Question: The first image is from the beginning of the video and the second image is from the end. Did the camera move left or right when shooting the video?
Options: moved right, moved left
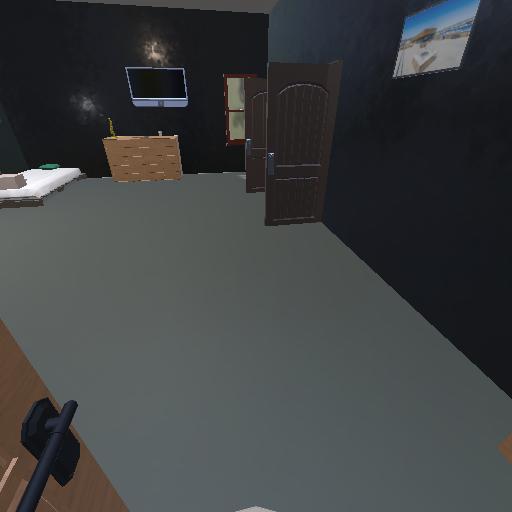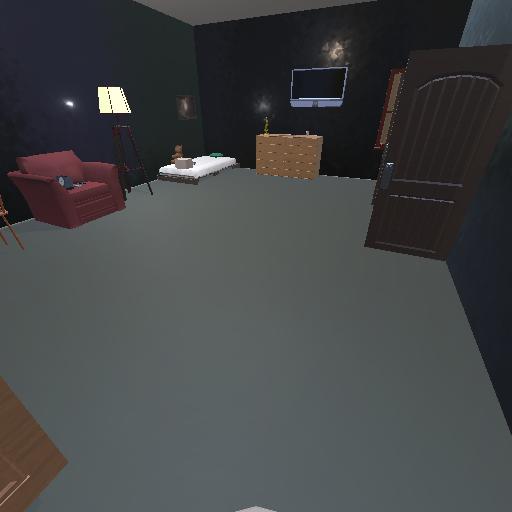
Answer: moved right